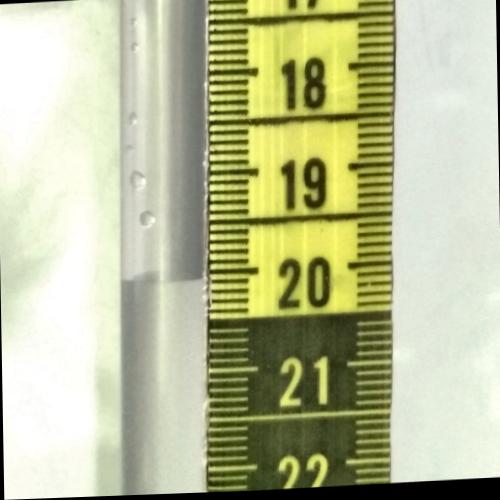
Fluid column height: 20.1 cm